Field crop: tomato
Growth stage: 1
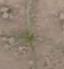
Species: cyperus